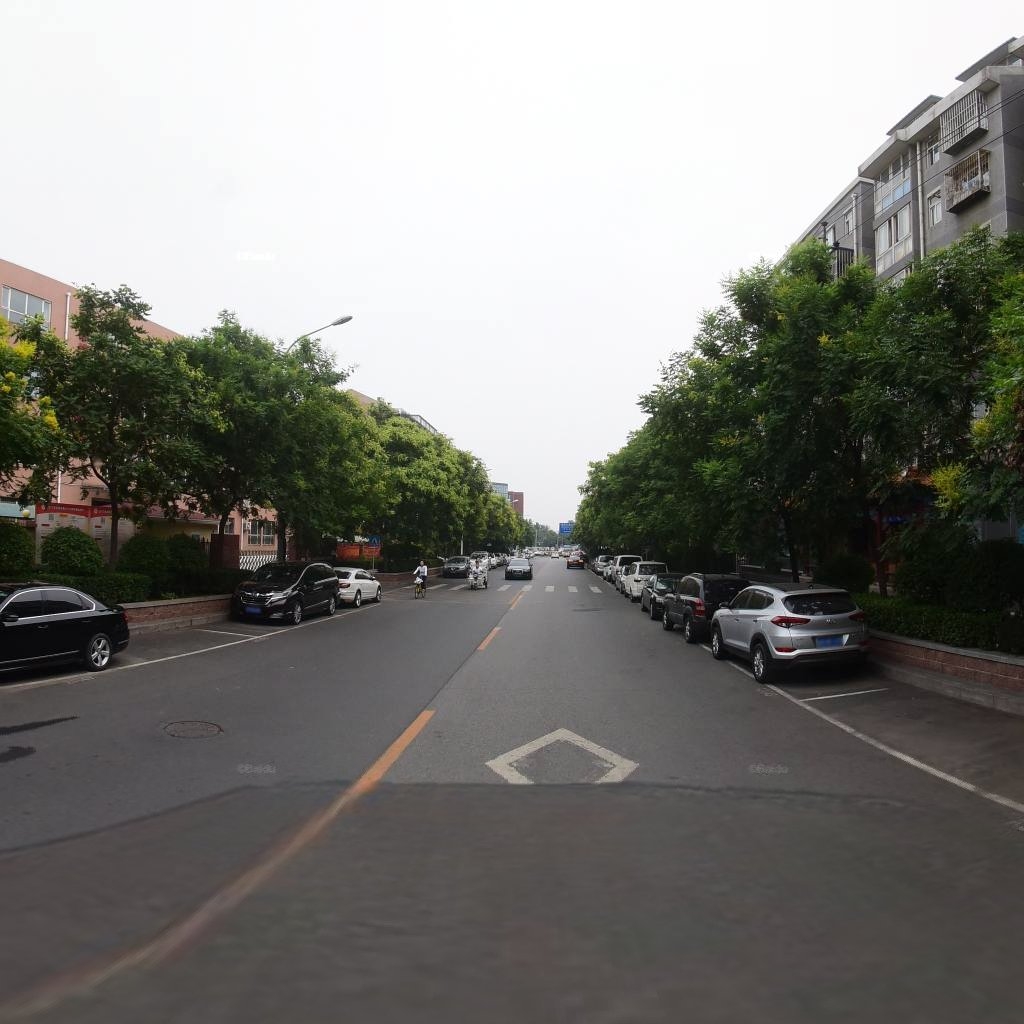
Region: Dongcheng
Road damage annotations: longitudinal crack, manhole cover